Question: Ok, so i want to be able to display all the information in the list box when the radio button 'all' is clicked. I also want to be able to display the players "only" when the 'players' radio button is clicked, the same for manager's also. Any help? Thanks!
'''
class Create
{
public enum Job { Player, Manager }
public string Name { get; set; }
public int Age { get; set; }
public Job Porm { get; set; }
public Create(string name, int age, Job porm)
{
Name = name;
Age = age;
Porm = porm;
}
public override string ToString()
{
return string.Format("Name: {0} - Age {1} - {2}", Name, Age, Porm);
}
}
'''
---
'''
public partial class MainWindow : Window
{
public MainWindow()
{
InitializeComponent();
ObservableCollection<Create> playersAndManagers;
playersAndManagers = new ObservableCollection<Create>();
Create newPlayer1 = new Create("John Terry", 27, Create.Job.Player);
Create newManager1 = new Create("jose mourinho", 51, Create.Job.Manager);
Create newPlayer2 = new Create("Wayne Rooney", 23, Create.Job.Player);
Create newPlayer3 = new Create("David Beckham", 37, Create.Job.Player);
Create newManager2 = new Create("David Moyes", 55, Create.Job.Manager);
playersAndManagers.Add(newPlayer1);
playersAndManagers.Add(newManager1);
playersAndManagers.Add(newPlayer2);
playersAndManagers.Add(newPlayer3);
playersAndManagers.Add(newManager2);
lbxInfo.ItemsSource = playersAndManagers;
}
}
'''
}
---
I have an image but it wont let me post it
---
Actually, here's the code for the xaml
'''
<Window x:Class="example1.MainWindow"
xmlns="http://schemas.microsoft.com/winfx/2006/xaml/presentation"
xmlns:x="http://schemas.microsoft.com/winfx/2006/xaml"
Title="MainWindow" Height="350" Width="525">
<Grid>
<ListBox x:Name="lbxInfo" HorizontalAlignment="Left" Height="207" Margin="66,71,0,0" VerticalAlignment="Top" Width="368"/>
<RadioButton x:Name="rbtnAll" Content="All" HorizontalAlignment="Left" Margin="66,28,0,0" VerticalAlignment="Top"/>
<RadioButton x:Name="rbtnPlayers" Content="Players" HorizontalAlignment="Left" Margin="203,28,0,0" VerticalAlignment="Top"/>
<RadioButton x:Name="rbtnManagers" Content="Managers" HorizontalAlignment="Left" Margin="352,28,0,0" VerticalAlignment="Top"/>
</Grid>
'''
With the radio buttons

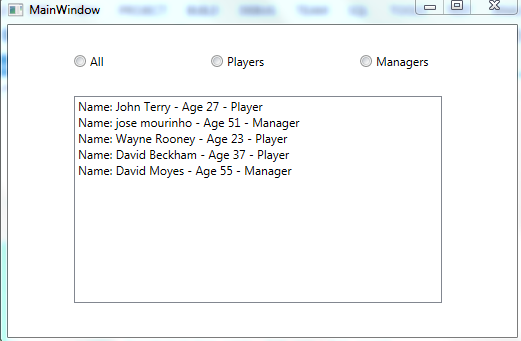
Answer: Change your IObservableCollection to expose only the results you want, not all of them to begin with, so:
'''
ObservableCollection<Create> results = new ObservableCollection<Create>();
lbxInfo.ItemsSource = results;
'''
Then keep a collection of all items:
'''
// naming variables is not my strong point...
private IList<Create> _allPlayersAndManagers = new List<Create>();
_allPlayersAndManagers.Add(new Create("John Terry", 27, Create.Job.Player);
'''
Now all you have to do is populate the results when the respective button is checked, by using the Checked event of each button:
'''
<RadioButton x:Name="rbtnPlayers" Content="Players" Checked="OnPlayersChecked"/>
'''
Then handle it as such:
'''
private void OnPlayersChecked(object source, RoutedEventArgs e)
{
// must use the same observable instance as the binding uses
// clear any existing entries
results.Clear();
// only care about players...
foreach (var player in _allPlayersAndManagers.Where(c => c.Job == c.Job.Player))
{
results.Add(player);
}
}
'''